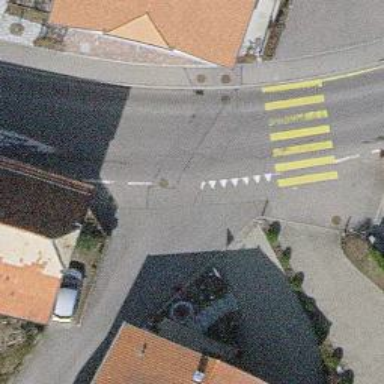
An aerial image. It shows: Road with "give way" sign.